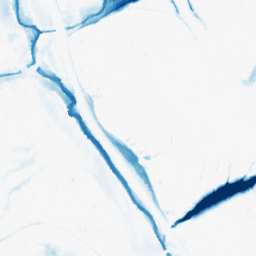
Category: morphological
Decomposition family: morphological_ellipse
Decomposition parameters: operation: closing
width: 30
height: 20
Upsampling method: lanczos
Upsampling parameters: scale: 4
Upsampling scale: 4